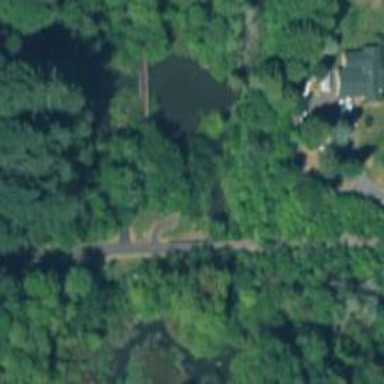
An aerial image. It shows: Path on bridge.